Aerial crown-view tile of a tropical tree (Barro Colorado Island, Panama), acquired 20250217:
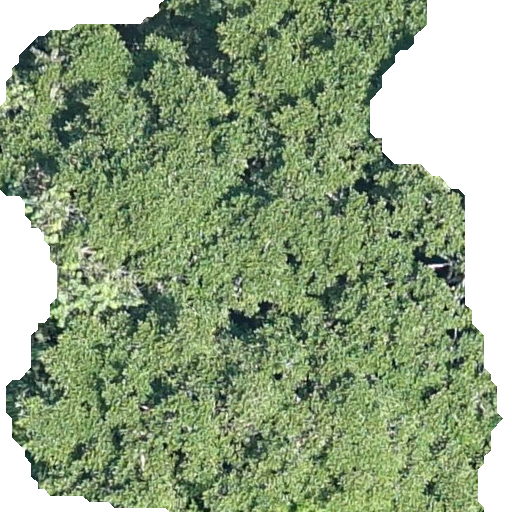
Species: Ficus insipida
GBIF accepted scientific name: Ficus insipida
Crown area: 393.486 m²